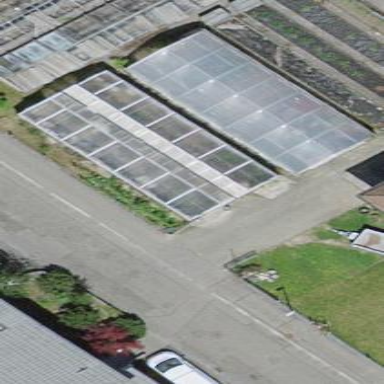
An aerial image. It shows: Greenhouse.